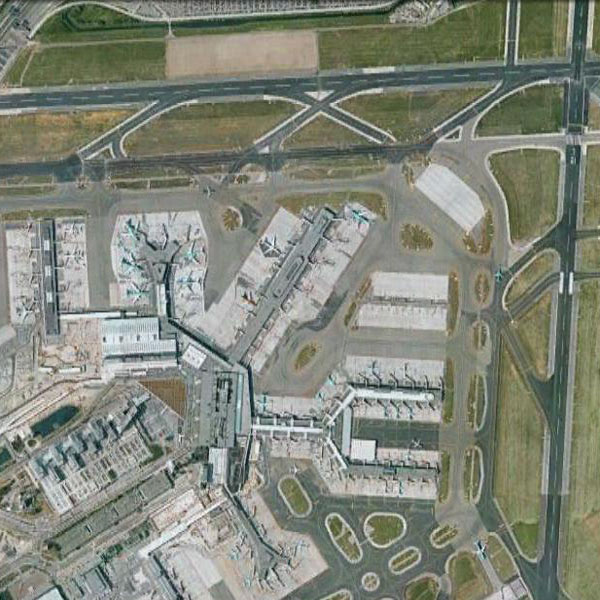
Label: Airport